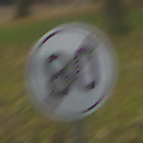
Verkehrszeichen: EndeGeschwindigkeit80
Umgebung: Outdoor, Nature
Tageszeit: Midday
Wetter: Overcast
Licht: Natural
Jahreszeit: Autumn
Kontrast: LowContrast